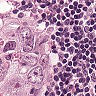
Metastatic tissue present: yes